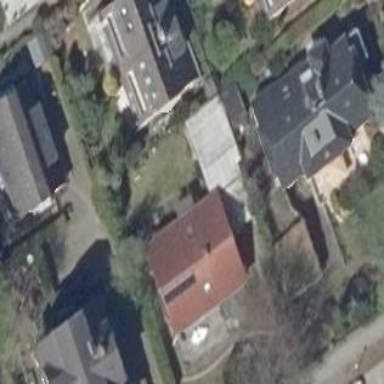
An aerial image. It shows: Detached building.